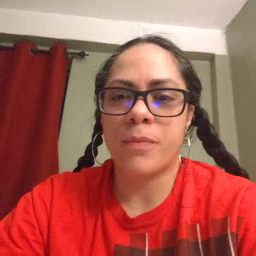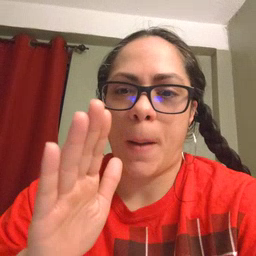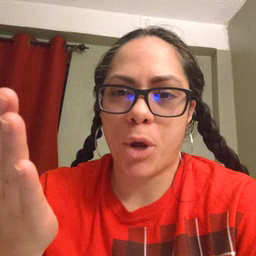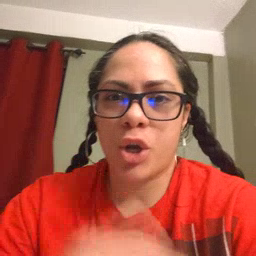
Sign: book